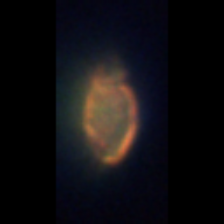
Taxon: Ciliates
Group: Other